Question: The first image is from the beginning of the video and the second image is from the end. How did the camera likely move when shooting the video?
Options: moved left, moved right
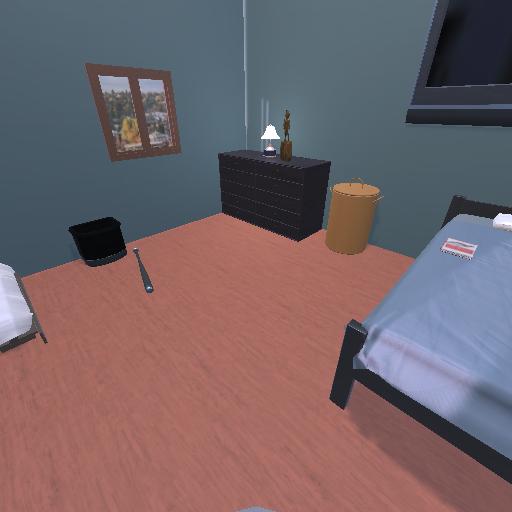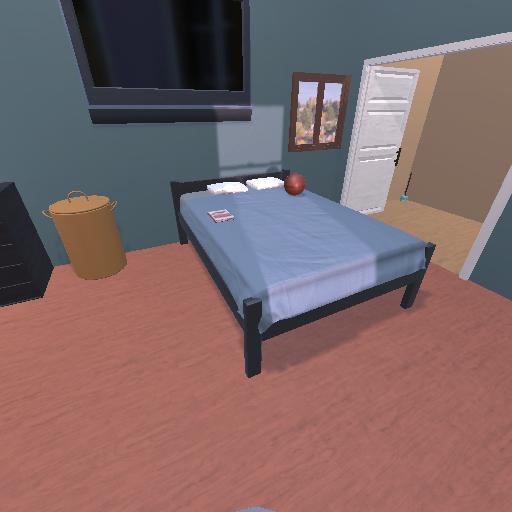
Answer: moved left